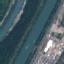
Label: River